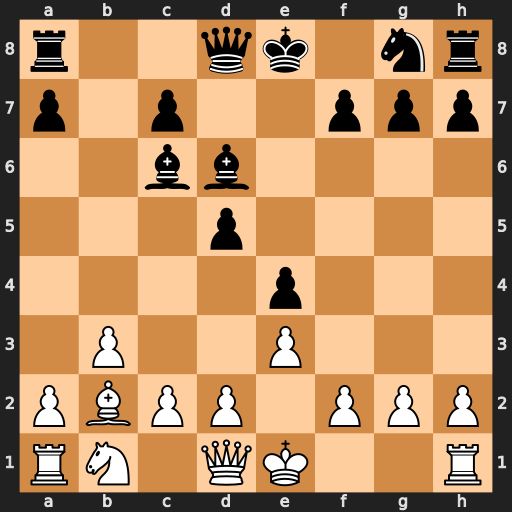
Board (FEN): r2qk1nr/p1p2ppp/2bb4/3p4/4p3/1P2P3/PBPP1PPP/RN1QK2R
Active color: w
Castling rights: KQkq
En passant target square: -
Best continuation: Bxg7 Qg5 Bxh8 Qxg2 Rf1